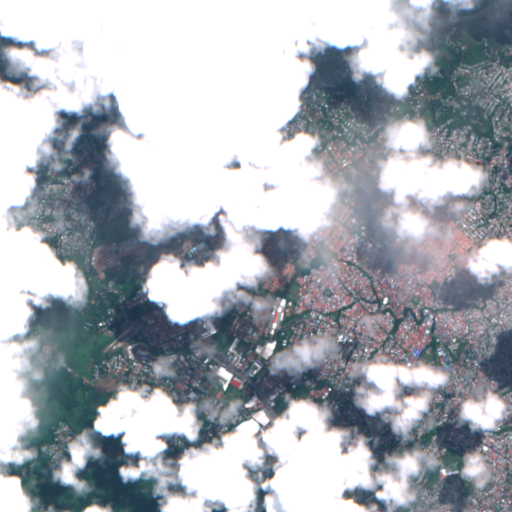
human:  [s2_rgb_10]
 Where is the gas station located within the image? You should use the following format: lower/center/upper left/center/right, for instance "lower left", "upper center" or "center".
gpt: The gas station is located in the lower center of the image.
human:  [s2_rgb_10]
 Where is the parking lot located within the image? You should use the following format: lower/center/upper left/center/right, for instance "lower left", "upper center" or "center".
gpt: The parking lot is located in the lower center of the image.
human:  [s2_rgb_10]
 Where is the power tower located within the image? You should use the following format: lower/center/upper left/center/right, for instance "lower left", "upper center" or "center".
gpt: The power tower is located in the lower right of the image.
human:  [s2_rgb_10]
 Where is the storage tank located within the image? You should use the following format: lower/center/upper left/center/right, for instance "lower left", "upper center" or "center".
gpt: The storage tank is located in the lower right of the image.
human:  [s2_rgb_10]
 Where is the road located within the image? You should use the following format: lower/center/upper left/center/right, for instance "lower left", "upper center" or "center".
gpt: There is no road in the image.